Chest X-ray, AP view. Patient: 49 years old, sex M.
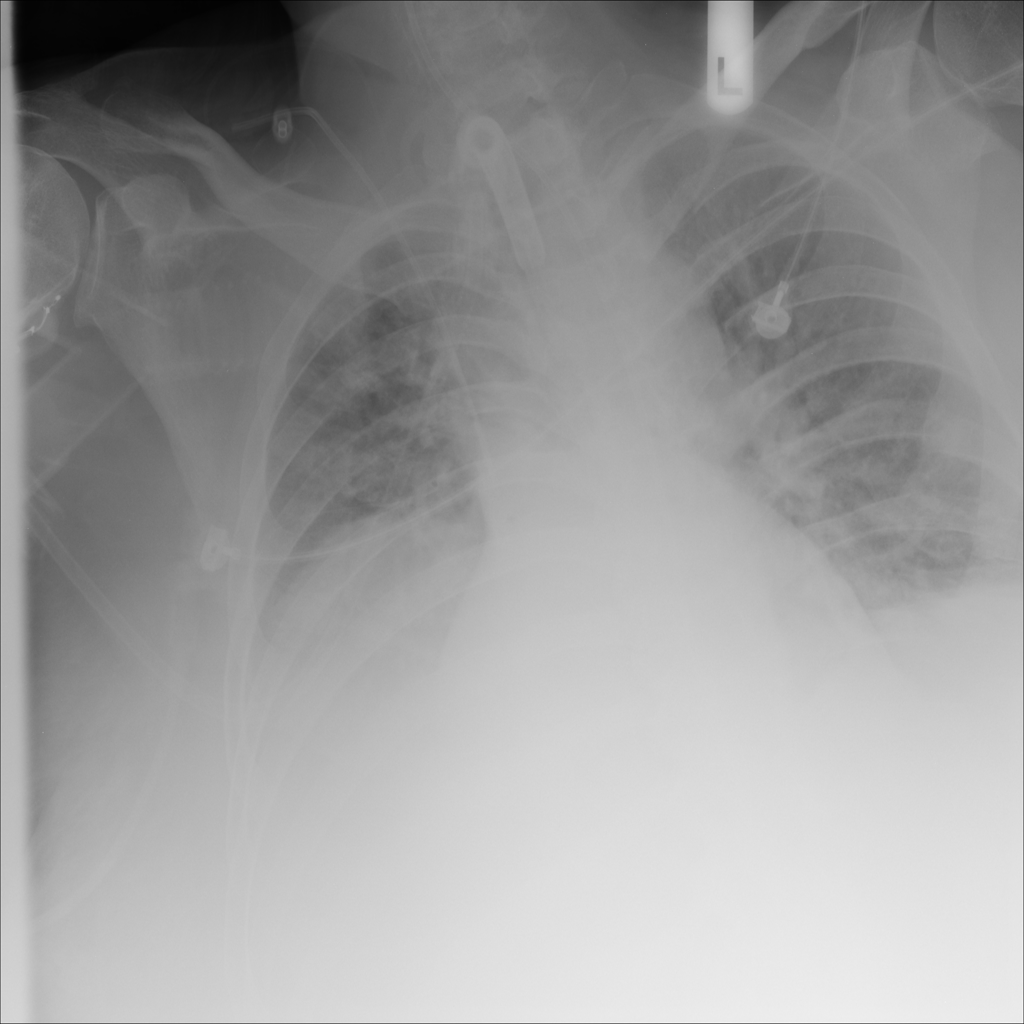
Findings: Atelectasis